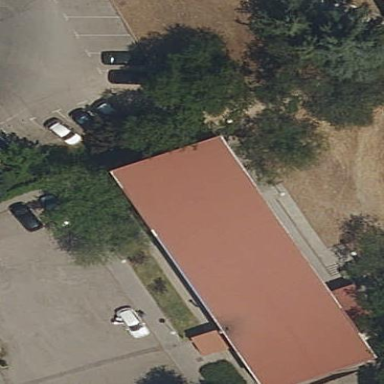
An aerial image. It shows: University building.